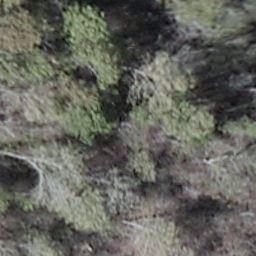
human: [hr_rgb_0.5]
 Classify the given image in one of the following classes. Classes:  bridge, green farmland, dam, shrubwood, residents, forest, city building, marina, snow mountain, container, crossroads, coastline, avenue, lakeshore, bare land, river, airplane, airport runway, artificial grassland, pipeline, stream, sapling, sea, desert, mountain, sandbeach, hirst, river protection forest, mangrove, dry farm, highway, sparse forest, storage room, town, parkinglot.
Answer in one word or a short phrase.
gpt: shrubwood